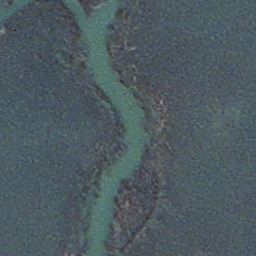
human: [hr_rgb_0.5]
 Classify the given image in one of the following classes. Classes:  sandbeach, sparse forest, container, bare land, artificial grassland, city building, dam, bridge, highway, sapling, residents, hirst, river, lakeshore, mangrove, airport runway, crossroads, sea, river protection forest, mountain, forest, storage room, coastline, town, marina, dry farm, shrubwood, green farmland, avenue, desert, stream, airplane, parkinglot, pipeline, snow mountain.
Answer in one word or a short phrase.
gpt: stream